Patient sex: M
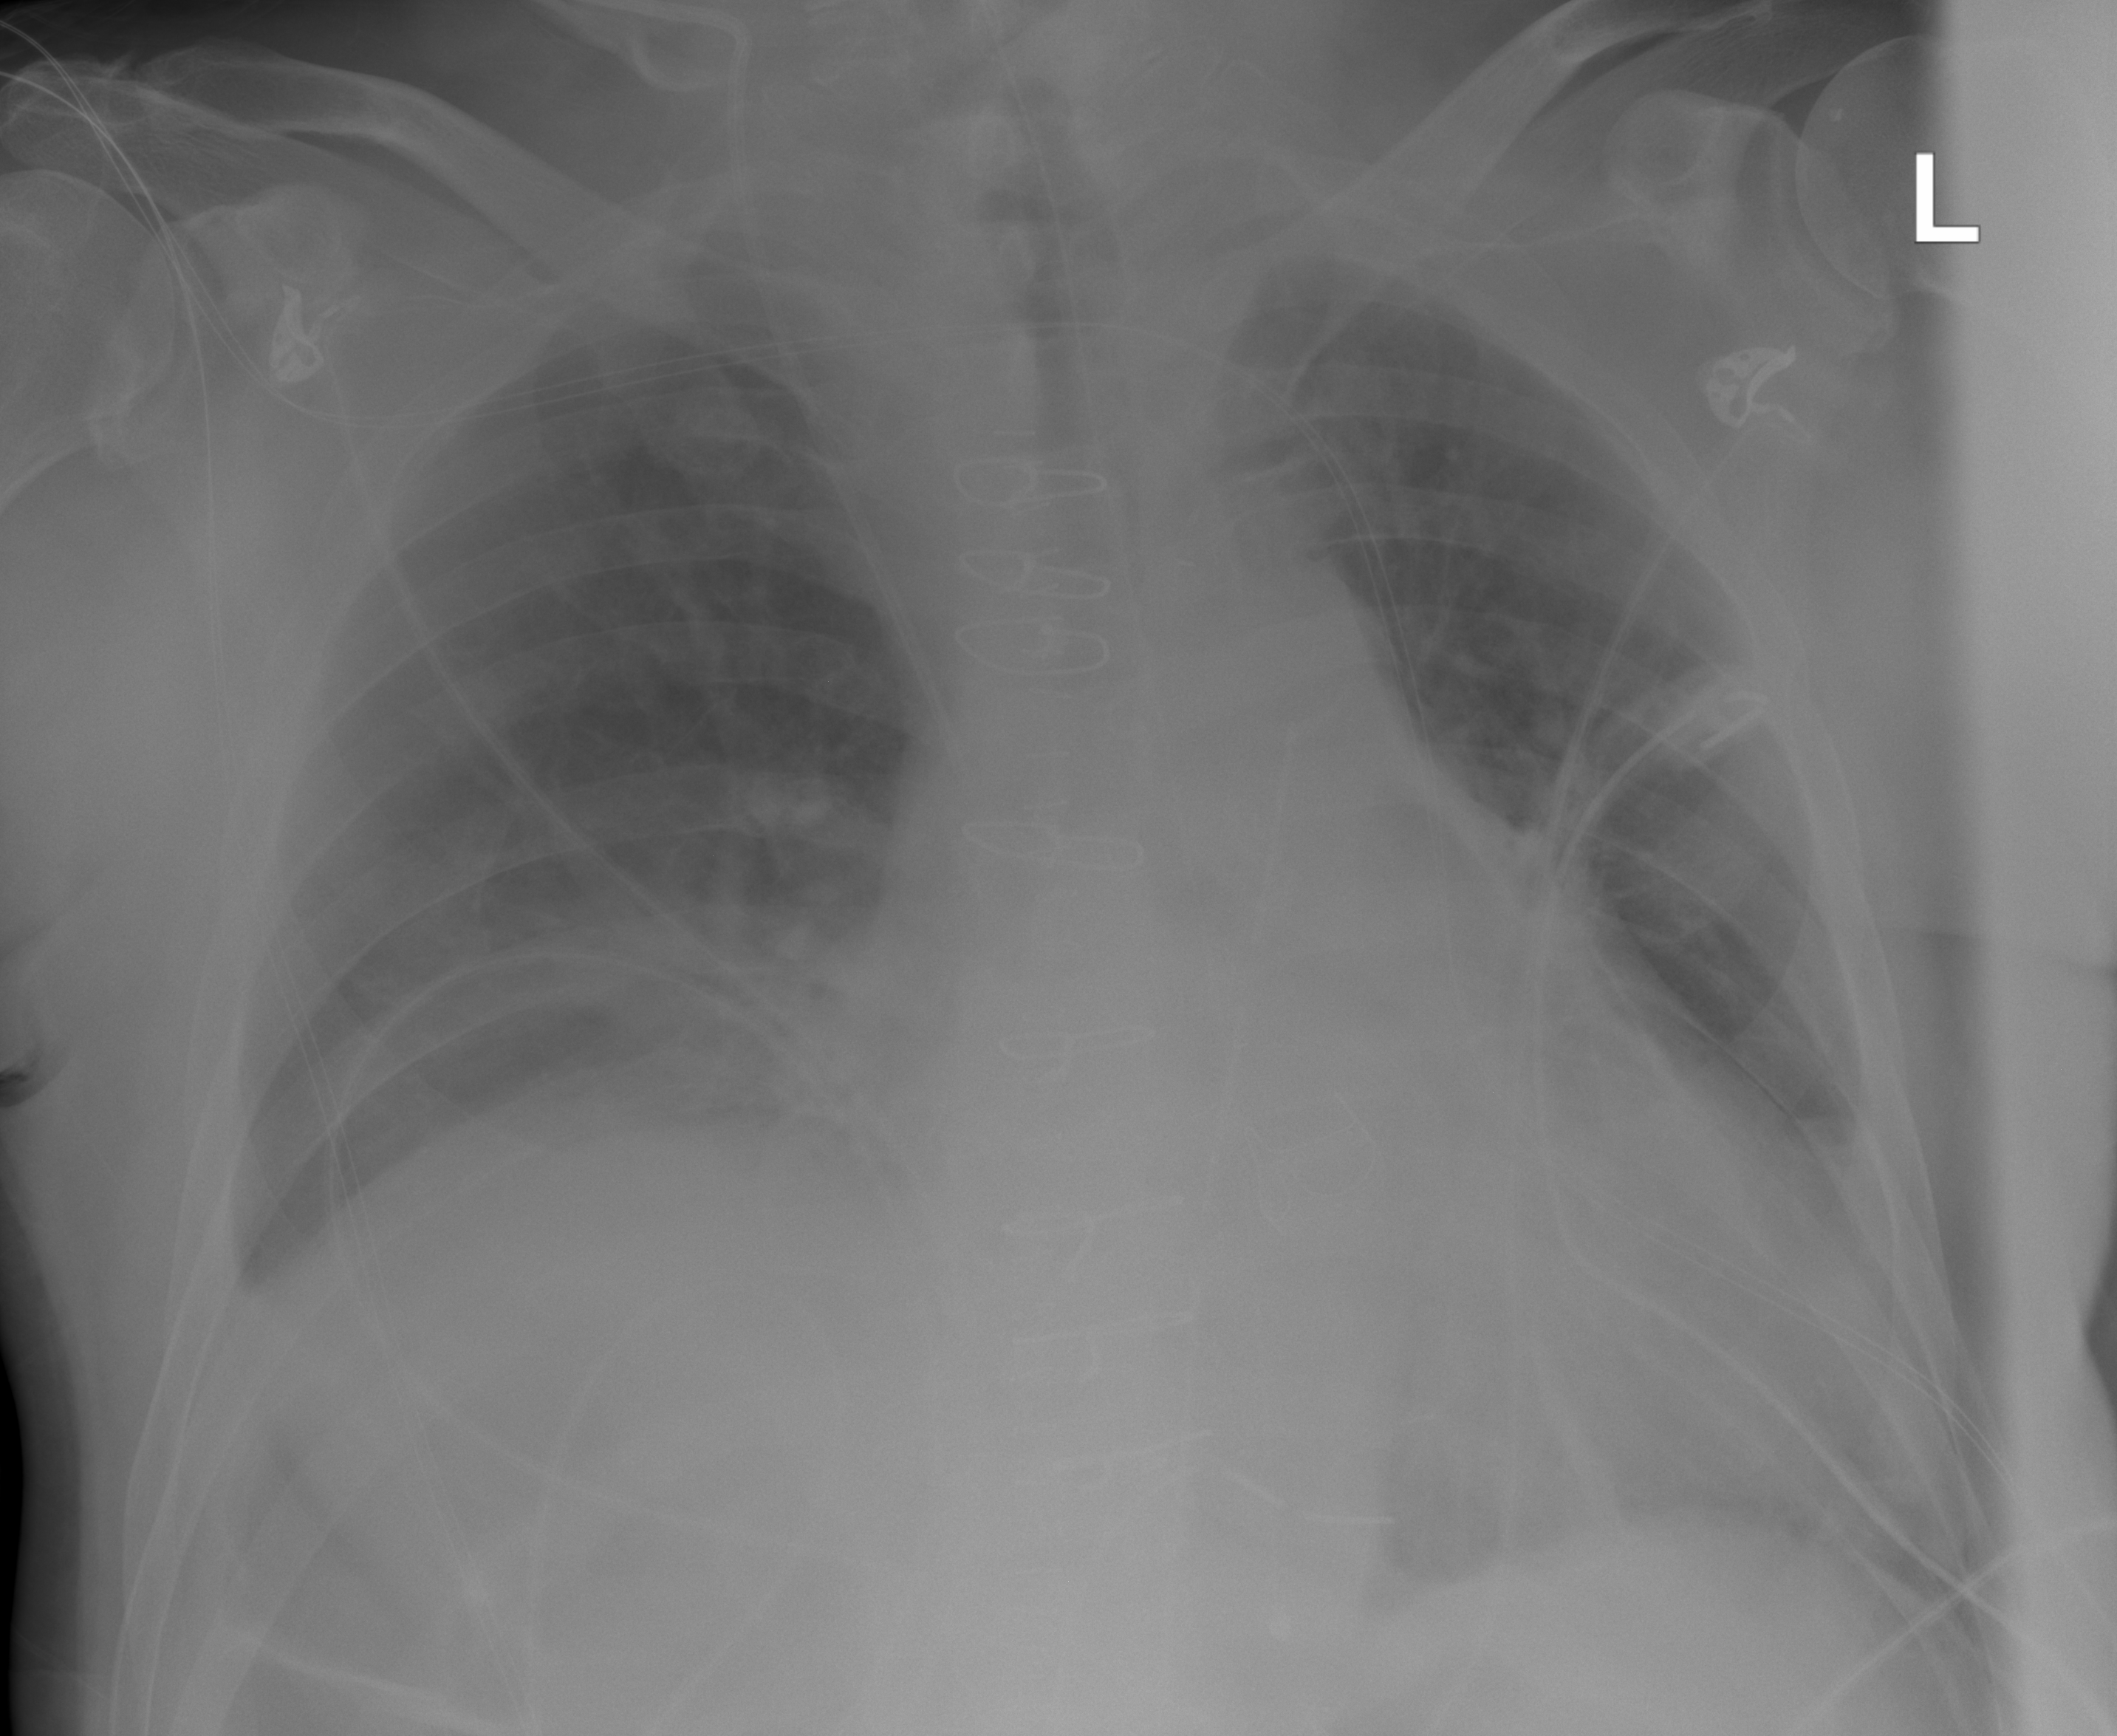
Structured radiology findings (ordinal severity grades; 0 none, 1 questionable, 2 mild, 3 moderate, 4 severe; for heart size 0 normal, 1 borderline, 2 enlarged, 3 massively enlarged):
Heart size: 0
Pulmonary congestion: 0
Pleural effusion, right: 0
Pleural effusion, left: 0
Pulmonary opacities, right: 0
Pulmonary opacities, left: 0
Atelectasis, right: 2
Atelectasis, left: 2